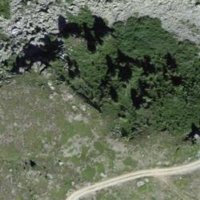
EUNIS habitat code: 26
Species observed at this site:
Empetrum nigrum
Melitaea diamina
Chamaenerion angustifolium
Sempervivum montanum
Pinus cembra
Vaccinium myrtillus
Vaccinium uliginosum